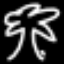
Label: palm tree